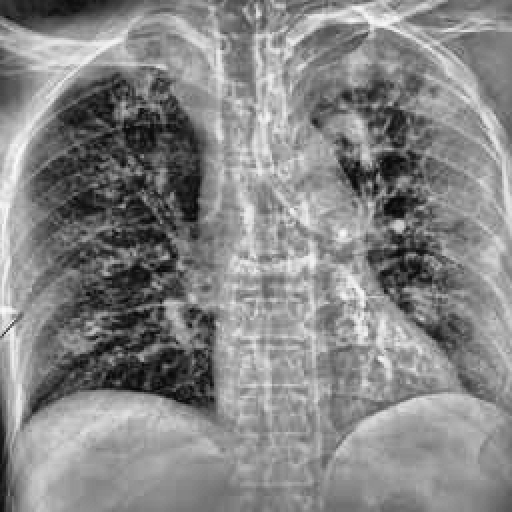
Finding: TUBERCULOSIS